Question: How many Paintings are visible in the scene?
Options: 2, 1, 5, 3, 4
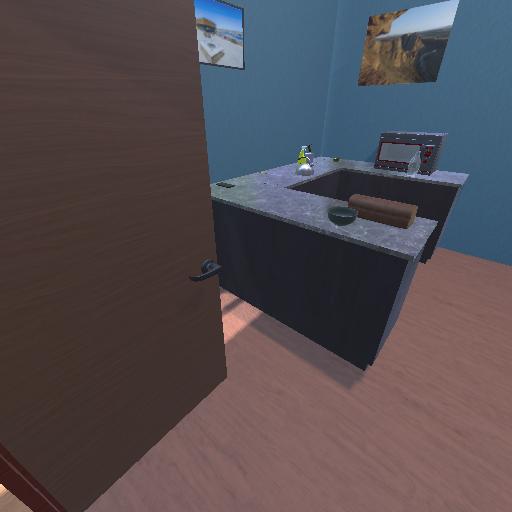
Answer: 2